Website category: sports
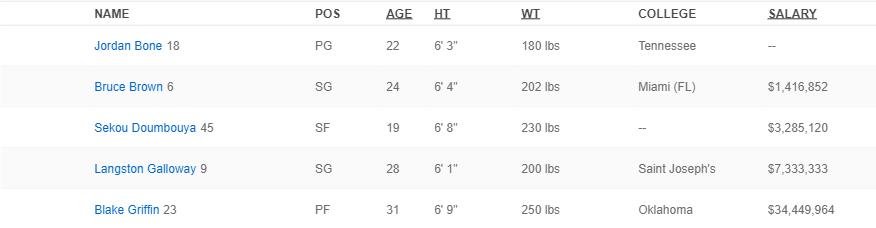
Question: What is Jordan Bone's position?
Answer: PG

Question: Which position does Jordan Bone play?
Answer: PG

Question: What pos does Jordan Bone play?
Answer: PG

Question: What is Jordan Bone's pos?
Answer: PG

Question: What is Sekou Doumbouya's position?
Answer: SF

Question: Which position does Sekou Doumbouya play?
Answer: SF

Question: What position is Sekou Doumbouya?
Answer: SF

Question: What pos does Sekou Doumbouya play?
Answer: SF

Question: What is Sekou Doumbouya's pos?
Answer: SF

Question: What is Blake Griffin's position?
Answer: PF

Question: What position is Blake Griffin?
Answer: PF

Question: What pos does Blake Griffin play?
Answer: PF

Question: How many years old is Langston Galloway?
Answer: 28

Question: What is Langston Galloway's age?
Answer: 28

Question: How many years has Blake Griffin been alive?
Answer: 31

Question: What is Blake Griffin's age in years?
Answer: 31

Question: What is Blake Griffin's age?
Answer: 31

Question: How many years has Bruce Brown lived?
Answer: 24

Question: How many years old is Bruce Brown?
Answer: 24

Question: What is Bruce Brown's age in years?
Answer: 24

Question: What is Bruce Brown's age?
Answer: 24

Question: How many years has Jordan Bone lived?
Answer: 22

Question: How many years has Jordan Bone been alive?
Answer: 22

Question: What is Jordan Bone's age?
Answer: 22

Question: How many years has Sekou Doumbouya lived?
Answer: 19

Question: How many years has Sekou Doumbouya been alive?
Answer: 19

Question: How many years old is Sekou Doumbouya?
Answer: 19

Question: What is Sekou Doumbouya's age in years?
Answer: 19

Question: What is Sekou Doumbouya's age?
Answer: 19

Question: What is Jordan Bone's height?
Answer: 6' 3"

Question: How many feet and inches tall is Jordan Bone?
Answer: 6' 3"

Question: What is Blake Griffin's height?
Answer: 6' 9"

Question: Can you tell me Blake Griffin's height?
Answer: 6' 9"

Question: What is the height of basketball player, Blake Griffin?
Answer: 6' 9"

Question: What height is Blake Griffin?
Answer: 6' 9"

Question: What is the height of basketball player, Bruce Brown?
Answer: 6' 4"

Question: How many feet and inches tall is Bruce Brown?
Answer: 6' 4"

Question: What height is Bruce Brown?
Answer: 6' 4"

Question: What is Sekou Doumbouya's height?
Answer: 6' 8"

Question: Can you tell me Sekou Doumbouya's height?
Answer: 6' 8"

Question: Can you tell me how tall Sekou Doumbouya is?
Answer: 6' 8"

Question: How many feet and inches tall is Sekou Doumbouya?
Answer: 6' 8"

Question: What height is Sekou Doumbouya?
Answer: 6' 8"

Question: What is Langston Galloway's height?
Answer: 6' 1"

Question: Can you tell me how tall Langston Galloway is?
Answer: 6' 1"

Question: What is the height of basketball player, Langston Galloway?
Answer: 6' 1"

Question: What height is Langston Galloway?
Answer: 6' 1"

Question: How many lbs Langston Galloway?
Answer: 200 lbs

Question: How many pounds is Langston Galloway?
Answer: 200 lbs

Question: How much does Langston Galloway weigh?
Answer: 200 lbs

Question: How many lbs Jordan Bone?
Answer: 180 lbs

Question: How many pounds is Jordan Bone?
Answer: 180 lbs

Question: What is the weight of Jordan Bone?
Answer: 180 lbs

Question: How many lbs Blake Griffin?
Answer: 250 lbs

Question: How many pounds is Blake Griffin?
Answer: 250 lbs

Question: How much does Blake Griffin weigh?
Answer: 250 lbs

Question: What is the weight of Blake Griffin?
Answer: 250 lbs

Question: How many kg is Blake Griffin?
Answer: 250 lbs

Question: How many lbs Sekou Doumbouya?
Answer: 230 lbs

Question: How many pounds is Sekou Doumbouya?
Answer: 230 lbs

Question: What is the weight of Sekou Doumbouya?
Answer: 230 lbs

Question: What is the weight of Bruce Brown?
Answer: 202 lbs

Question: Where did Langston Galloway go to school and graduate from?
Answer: Saint Joseph's

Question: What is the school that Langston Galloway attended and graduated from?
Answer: Saint Joseph's